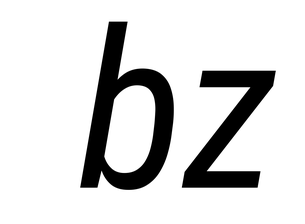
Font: Roboto-Italic_Condensed_Italic